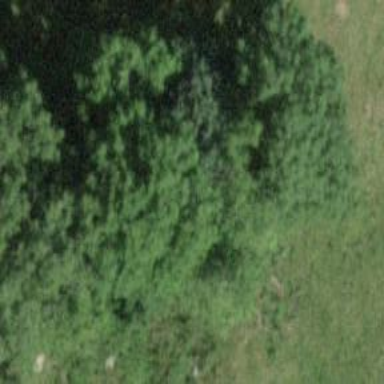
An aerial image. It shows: Broadleaved tree with lush leaves.